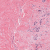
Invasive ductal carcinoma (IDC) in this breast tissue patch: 0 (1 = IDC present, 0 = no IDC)